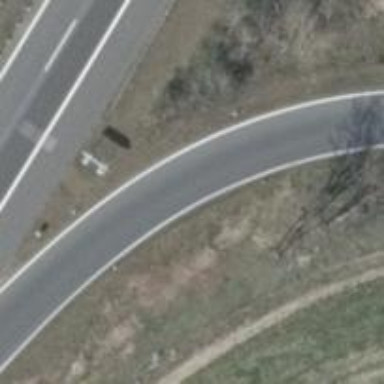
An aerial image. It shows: Asphalt motorway link.